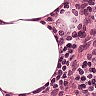
Metastatic tissue present: no